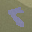
Label: 8